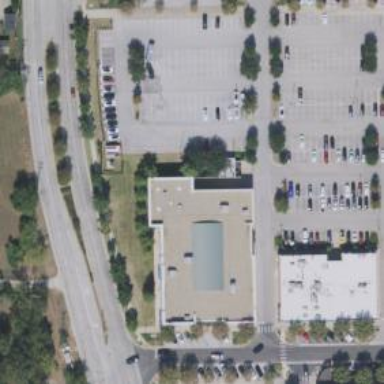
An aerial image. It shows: Retail building.